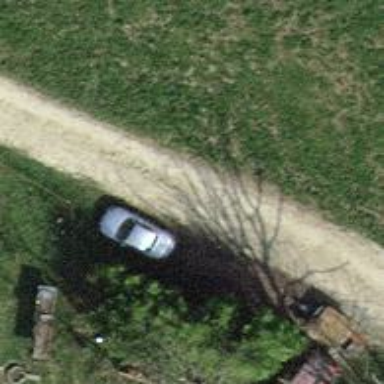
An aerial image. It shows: Gravel track road.